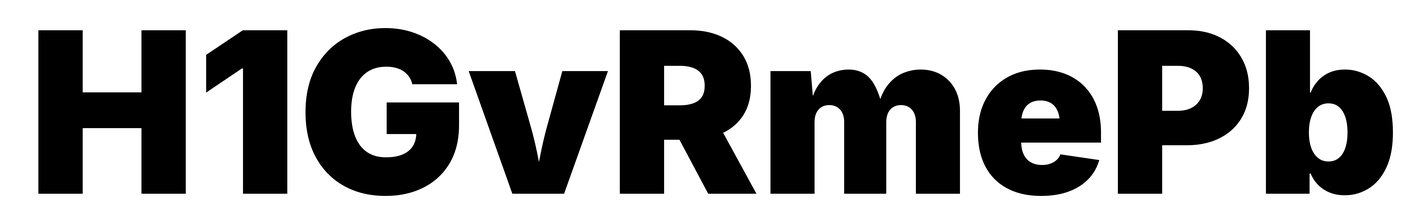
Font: Inter_Black